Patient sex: F
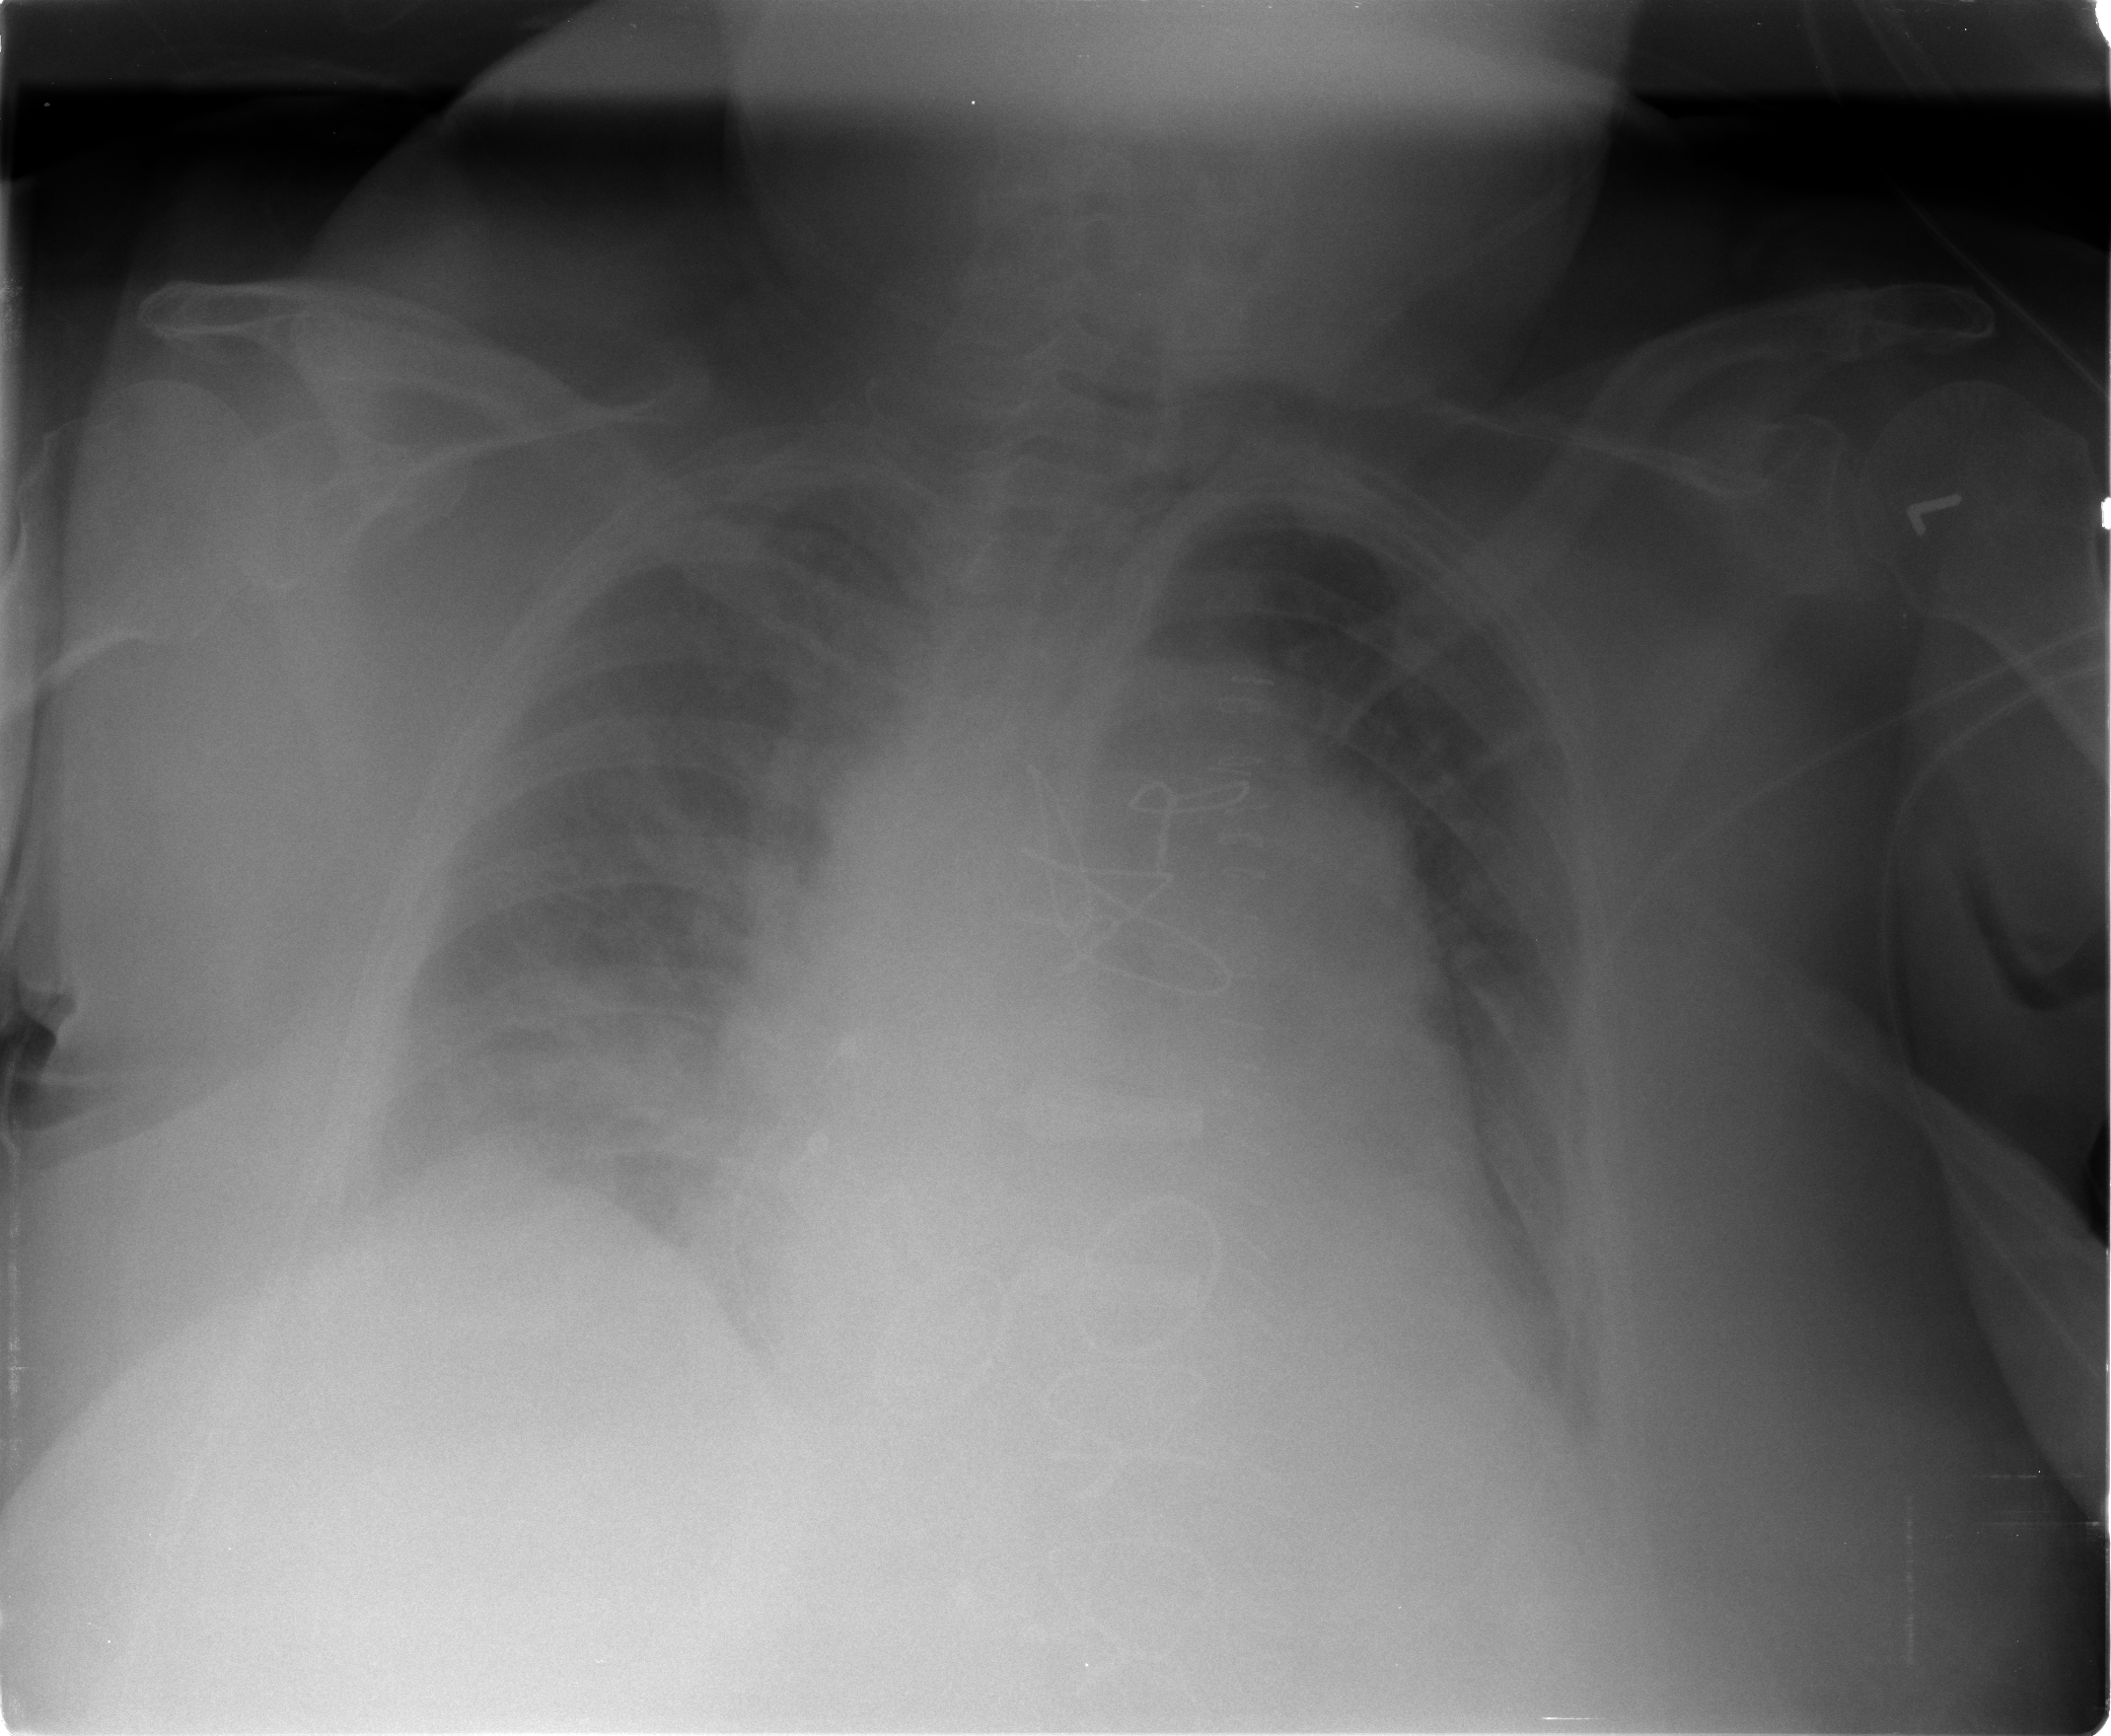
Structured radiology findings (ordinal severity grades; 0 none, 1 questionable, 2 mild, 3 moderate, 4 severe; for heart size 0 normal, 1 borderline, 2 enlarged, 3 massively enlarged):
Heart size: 3
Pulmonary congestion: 3
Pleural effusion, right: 2
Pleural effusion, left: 2
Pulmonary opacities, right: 0
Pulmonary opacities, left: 0
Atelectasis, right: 2
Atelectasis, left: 2